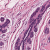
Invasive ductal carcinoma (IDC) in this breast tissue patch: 0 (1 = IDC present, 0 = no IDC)